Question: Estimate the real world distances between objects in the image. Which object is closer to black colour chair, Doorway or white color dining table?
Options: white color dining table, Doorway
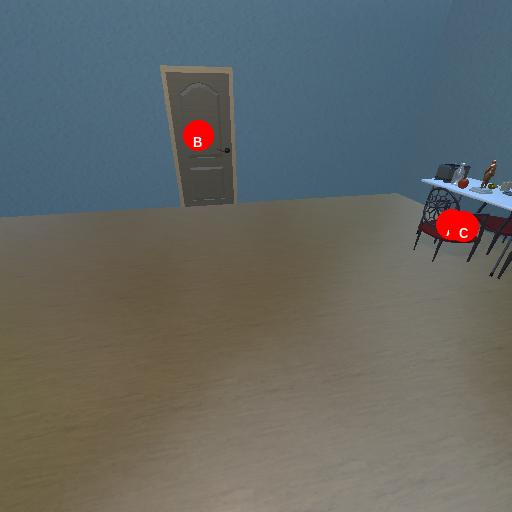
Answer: white color dining table